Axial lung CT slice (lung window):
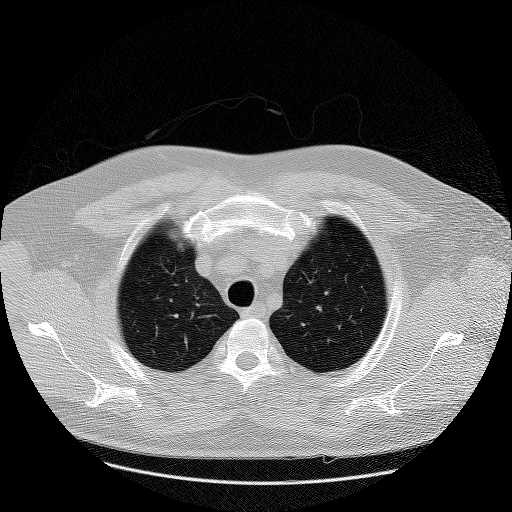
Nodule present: no